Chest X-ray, AP view. Patient: 32 years old, sex F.
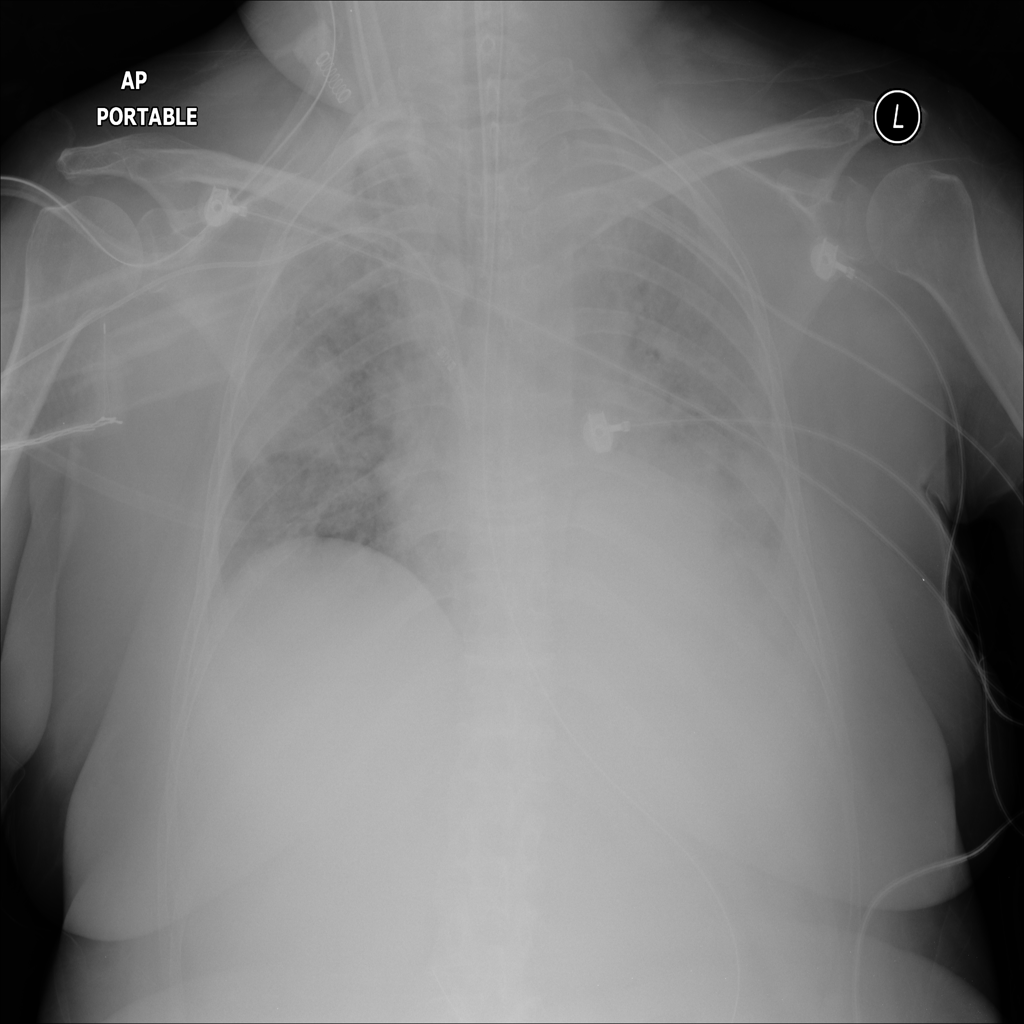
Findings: No Finding